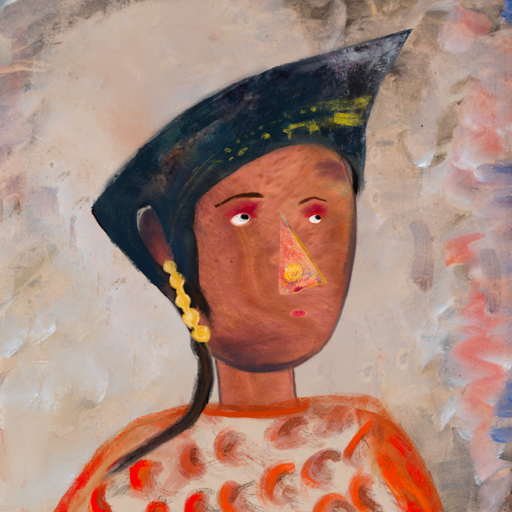
Background: Roy_Bahadur, Head And Neck Side: Mother_And_Son_Mother, Face Side: Irani, Bust: Rupkatha, Hair Side: Blank, Head Accessory: Irani, Second Necklace: Blank, Necklace: Blank, Baby: Blank